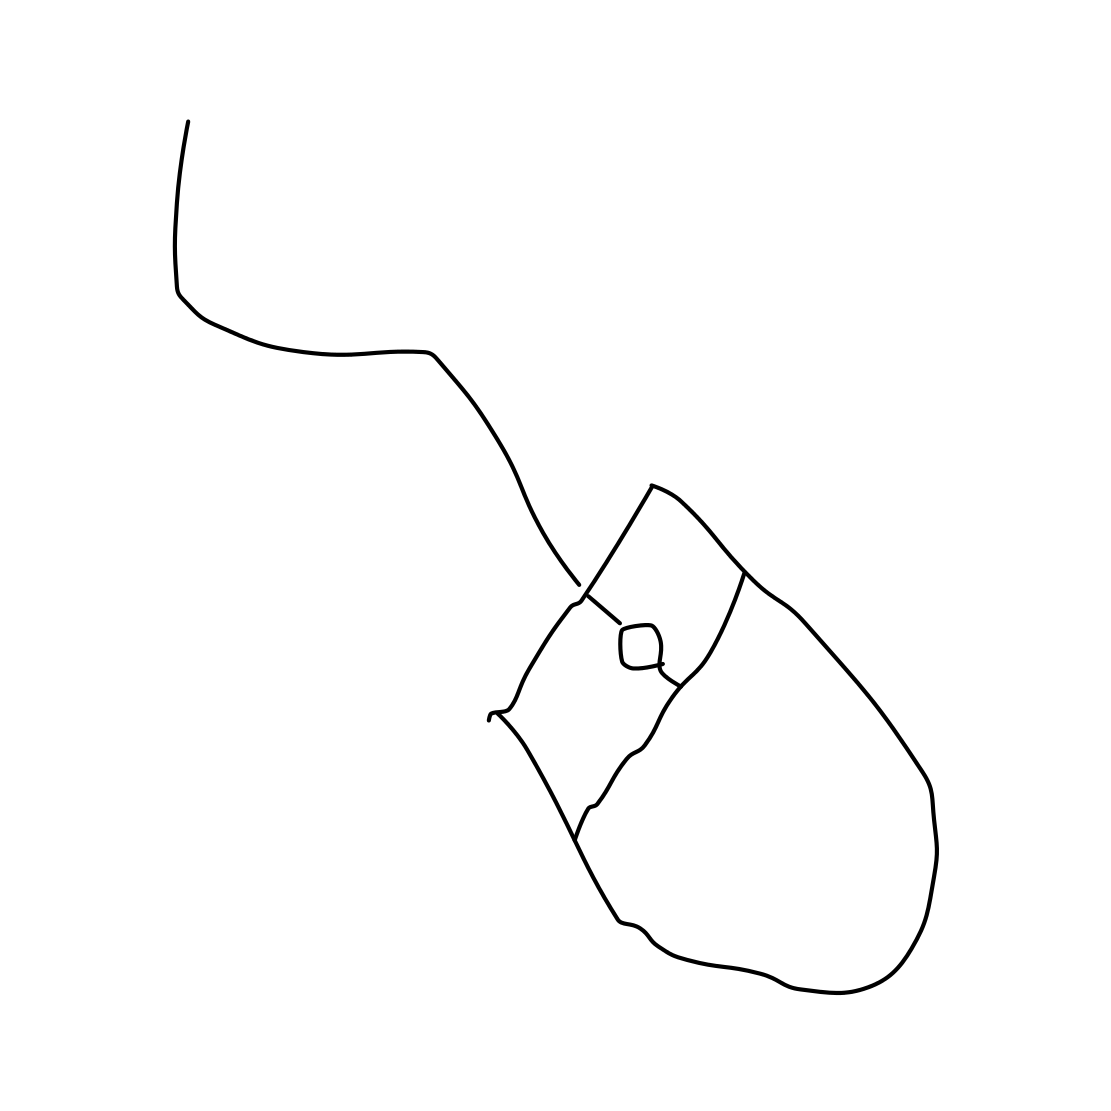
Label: computer-mouse